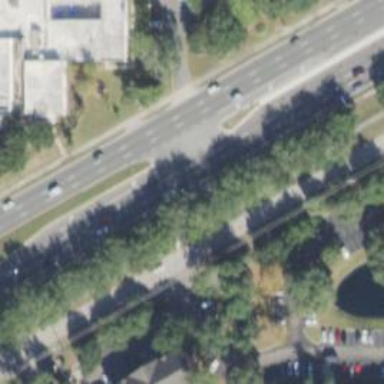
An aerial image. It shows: Asphalt road with primary link designation.